Interaction volume radius: 10 \u00c5
Interaction volume height: 25 \u00c5
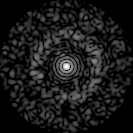
Disorder parameter: 0.8299